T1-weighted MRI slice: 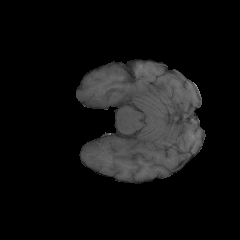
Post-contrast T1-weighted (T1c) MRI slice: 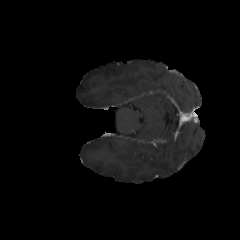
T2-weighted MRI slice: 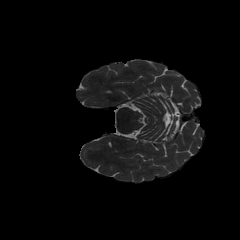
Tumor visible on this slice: no